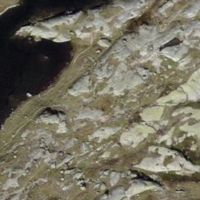
EUNIS habitat code: 31
Species observed at this site:
Eriophorum scheuchzeri
Empetrum nigrum
Oenanthe oenanthe
Anthus spinoletta
Eriophorum angustifolium
Motacilla alba